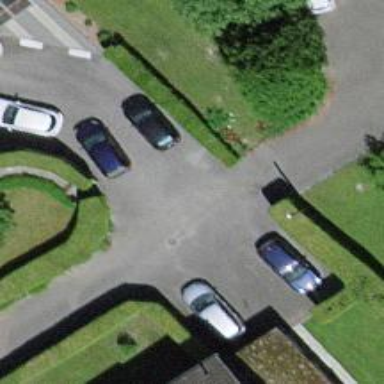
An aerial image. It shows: Living street.